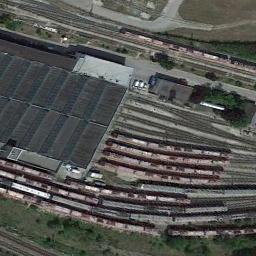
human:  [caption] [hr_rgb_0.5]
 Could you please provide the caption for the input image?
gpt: There are many buildings beside the railway station .

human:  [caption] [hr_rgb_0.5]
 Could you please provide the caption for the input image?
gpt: There is a fully equipped railway station in the suburbs .

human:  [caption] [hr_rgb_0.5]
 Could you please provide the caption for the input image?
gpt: The railway station is on the bare land next to some trees .

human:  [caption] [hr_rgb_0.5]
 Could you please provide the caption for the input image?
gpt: The railway station has lots of railways and a dark gray building and some trains are on the railways .

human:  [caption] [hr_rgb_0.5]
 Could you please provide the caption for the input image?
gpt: There are some trains beside the black railway station .